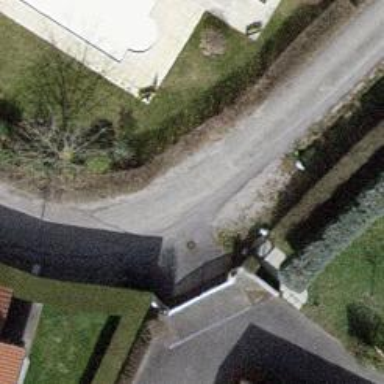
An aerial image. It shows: Hedge acting as barrier.